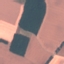
Land use / land cover class: AnnualCrop